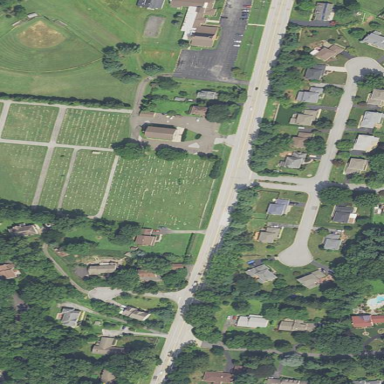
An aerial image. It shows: Cemetery.